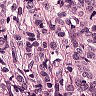
Metastatic tissue present: yes